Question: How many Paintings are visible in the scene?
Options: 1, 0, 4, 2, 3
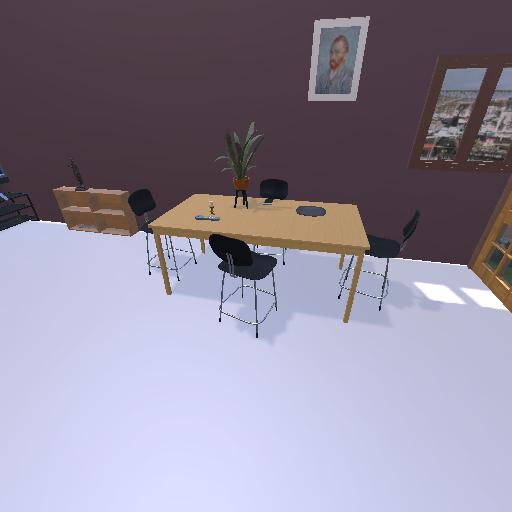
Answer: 1